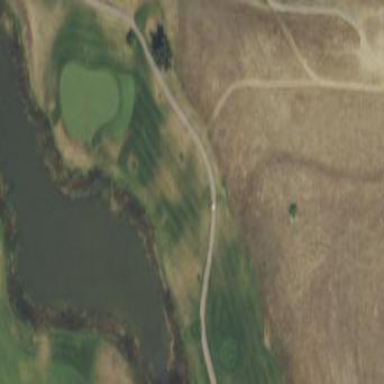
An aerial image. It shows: Water hazard on golf course. The hazard is natural water feature.